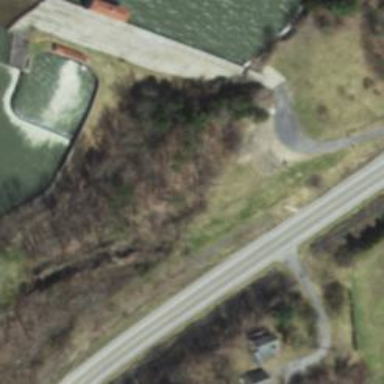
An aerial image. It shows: Lock gate along waterway.